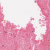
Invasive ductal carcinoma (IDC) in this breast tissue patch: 0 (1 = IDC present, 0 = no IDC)